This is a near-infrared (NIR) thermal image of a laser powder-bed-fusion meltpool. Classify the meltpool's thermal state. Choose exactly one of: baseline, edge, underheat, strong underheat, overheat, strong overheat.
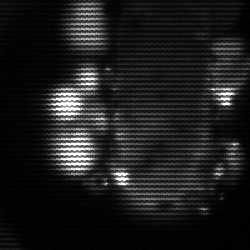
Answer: strong underheat